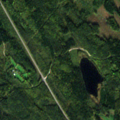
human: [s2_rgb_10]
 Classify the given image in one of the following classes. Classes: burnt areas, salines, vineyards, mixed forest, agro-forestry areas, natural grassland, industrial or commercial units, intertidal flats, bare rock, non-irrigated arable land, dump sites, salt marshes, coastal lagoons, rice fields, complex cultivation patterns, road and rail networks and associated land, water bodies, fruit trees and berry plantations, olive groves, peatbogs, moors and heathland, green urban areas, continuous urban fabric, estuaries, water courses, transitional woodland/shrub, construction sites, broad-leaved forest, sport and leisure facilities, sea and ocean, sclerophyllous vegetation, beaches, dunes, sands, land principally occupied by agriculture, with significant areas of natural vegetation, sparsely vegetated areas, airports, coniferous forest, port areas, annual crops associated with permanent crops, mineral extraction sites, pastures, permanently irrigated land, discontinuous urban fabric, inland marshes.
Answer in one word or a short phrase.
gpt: broad-leaved forest, coniferous forest, mixed forest, transitional woodland/shrub